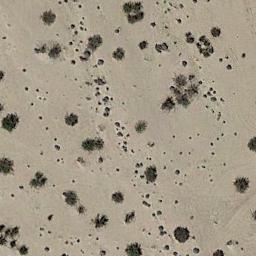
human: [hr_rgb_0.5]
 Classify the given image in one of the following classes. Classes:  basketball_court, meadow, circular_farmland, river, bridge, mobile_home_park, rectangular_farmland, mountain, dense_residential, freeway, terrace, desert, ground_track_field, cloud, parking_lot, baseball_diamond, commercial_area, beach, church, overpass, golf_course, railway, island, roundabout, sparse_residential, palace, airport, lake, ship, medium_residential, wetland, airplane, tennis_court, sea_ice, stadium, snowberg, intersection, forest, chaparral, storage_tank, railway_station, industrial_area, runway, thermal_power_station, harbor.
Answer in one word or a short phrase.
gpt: chaparral